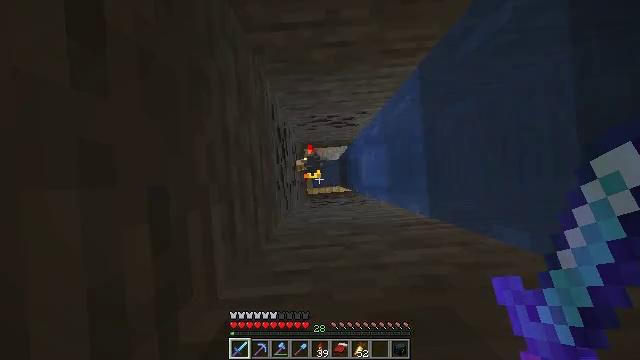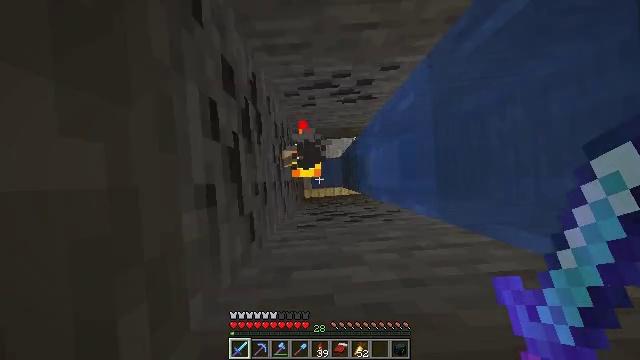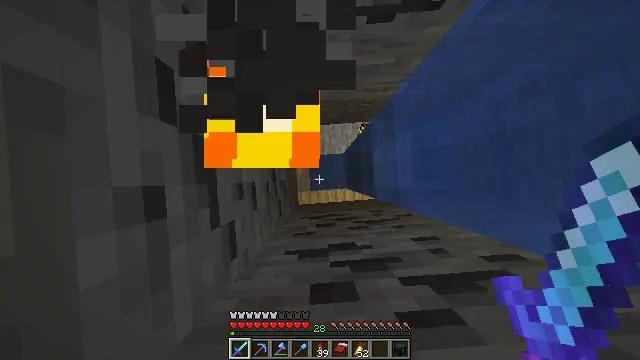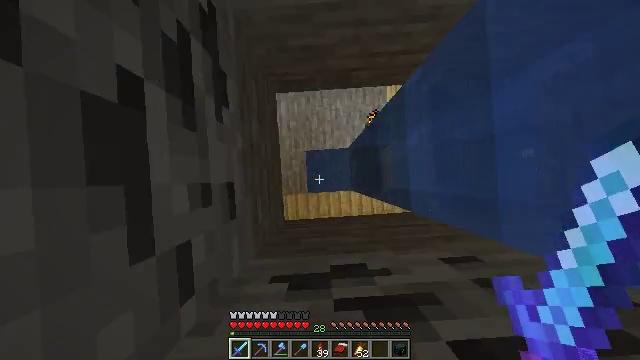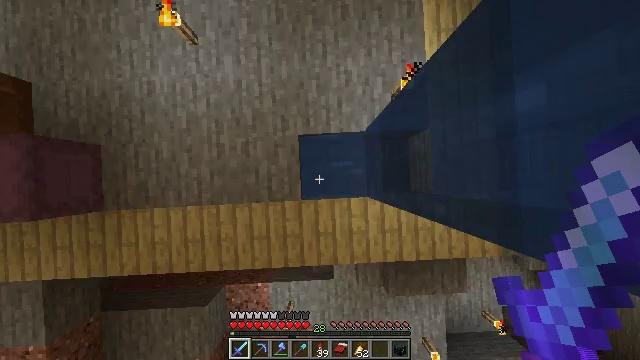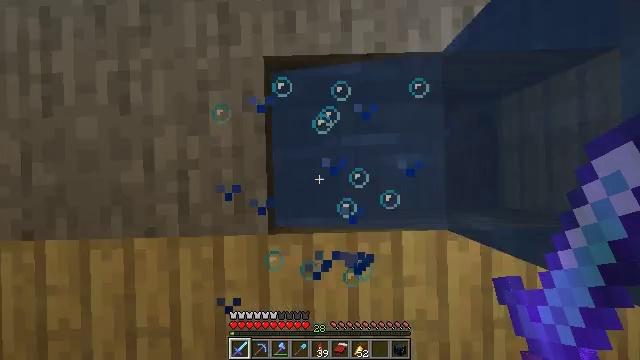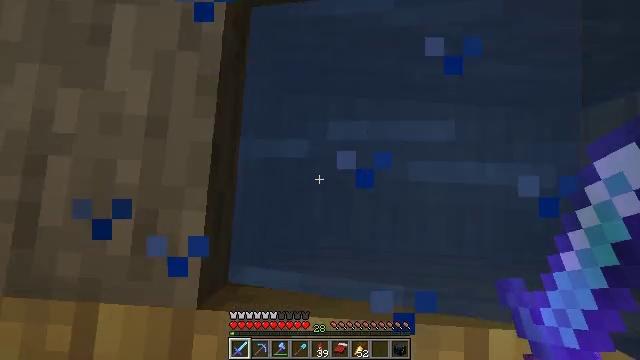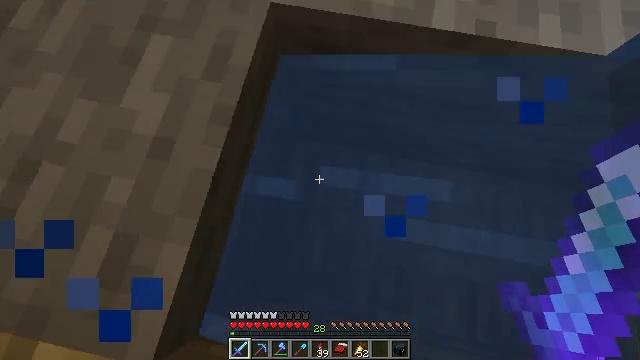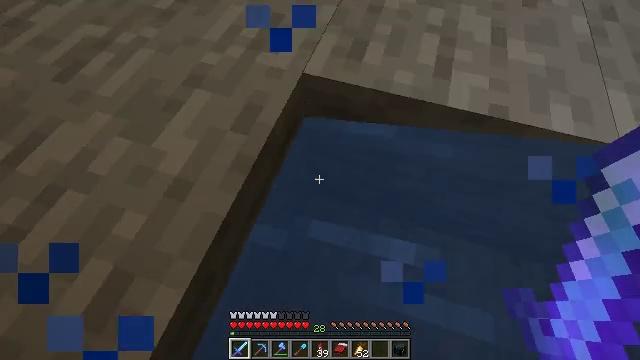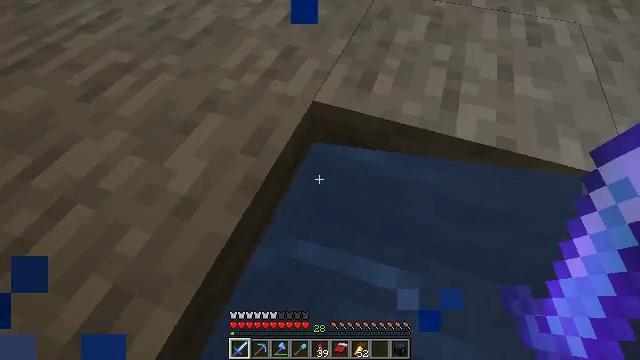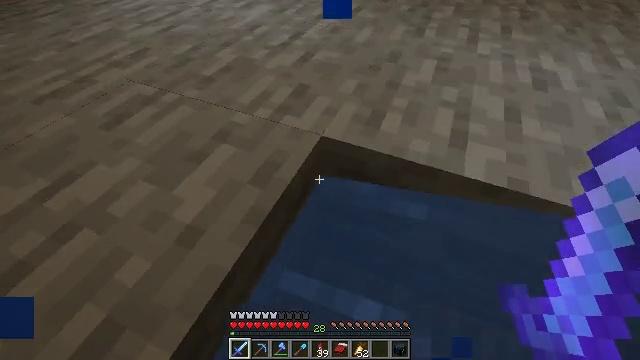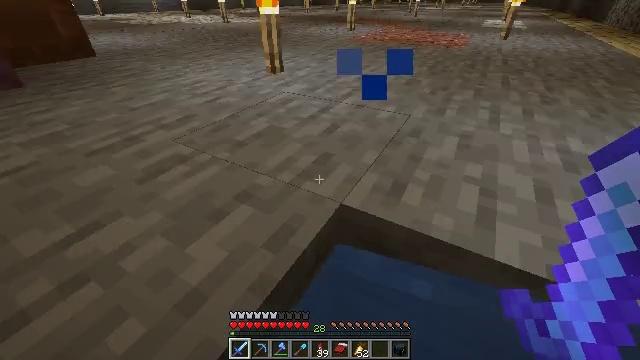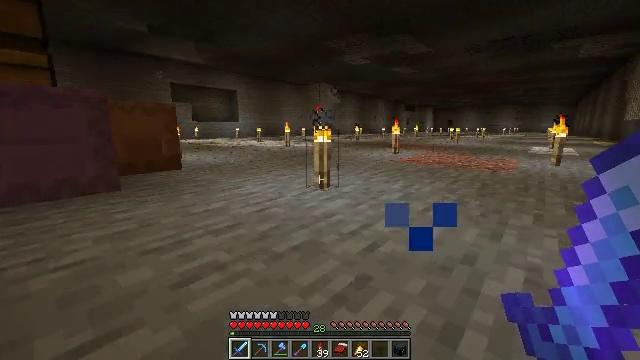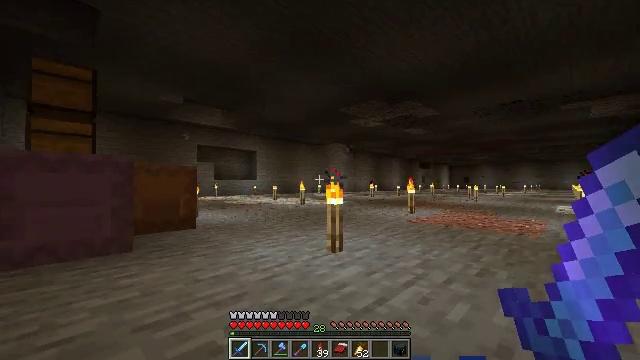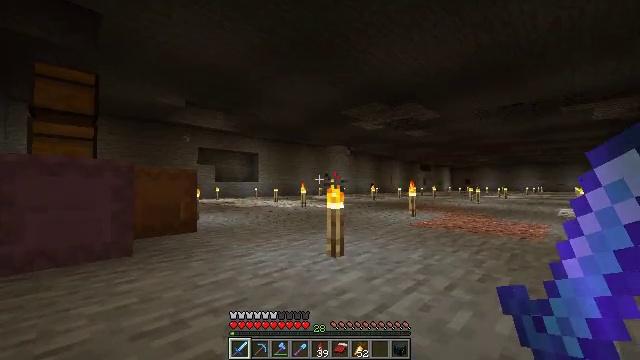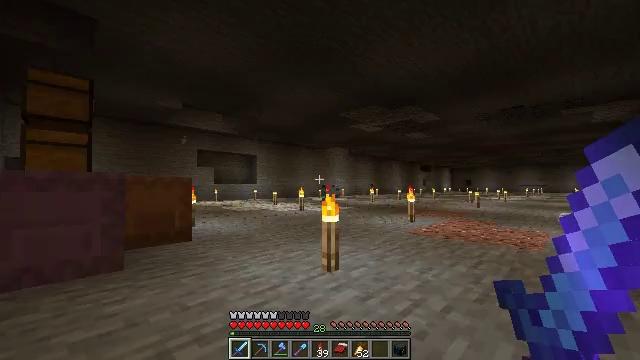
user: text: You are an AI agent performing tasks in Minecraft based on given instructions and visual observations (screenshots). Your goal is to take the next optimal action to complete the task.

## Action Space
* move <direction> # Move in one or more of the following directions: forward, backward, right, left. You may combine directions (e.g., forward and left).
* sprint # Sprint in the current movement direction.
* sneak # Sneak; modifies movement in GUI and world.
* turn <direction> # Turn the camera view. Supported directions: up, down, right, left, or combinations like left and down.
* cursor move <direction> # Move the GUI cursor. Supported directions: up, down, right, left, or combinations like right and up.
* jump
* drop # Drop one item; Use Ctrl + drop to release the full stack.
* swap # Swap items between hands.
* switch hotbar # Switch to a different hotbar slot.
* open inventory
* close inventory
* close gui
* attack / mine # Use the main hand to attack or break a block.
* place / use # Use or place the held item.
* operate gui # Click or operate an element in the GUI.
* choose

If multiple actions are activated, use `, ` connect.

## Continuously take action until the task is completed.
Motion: motion action
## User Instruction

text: Kill enemies.
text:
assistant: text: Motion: no_op
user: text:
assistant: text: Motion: no_op
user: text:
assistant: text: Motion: no_op
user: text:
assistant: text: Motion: no_op
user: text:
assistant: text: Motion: turn left
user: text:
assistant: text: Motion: turn left and up
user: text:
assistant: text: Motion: turn left and up
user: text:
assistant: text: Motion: turn left and up
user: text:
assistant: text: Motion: turn left and up
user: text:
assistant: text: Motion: move forward, turn left and up
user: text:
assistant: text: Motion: move forward, turn left and up
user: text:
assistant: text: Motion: move forward, turn left and up, jump
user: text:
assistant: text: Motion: move forward, turn left and up, jump
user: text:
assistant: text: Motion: move forward, jump
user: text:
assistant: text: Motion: move forward, jump
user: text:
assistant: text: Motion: move forward, jump
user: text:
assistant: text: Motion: move forward, jump
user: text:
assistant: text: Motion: move forward, jump
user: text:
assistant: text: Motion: move forward, turn right and down, jump
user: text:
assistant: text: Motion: move forward, turn right and down, jump
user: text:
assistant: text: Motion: move forward, turn right and down
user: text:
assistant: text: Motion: move forward, turn right and down
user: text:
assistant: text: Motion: move forward, turn right
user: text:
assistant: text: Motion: move forward
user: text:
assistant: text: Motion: move forward
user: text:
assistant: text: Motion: move forward
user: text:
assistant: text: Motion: move forward
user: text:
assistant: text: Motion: move forward, sprint
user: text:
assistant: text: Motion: move forward, sprint
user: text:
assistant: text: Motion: move forward, sprint